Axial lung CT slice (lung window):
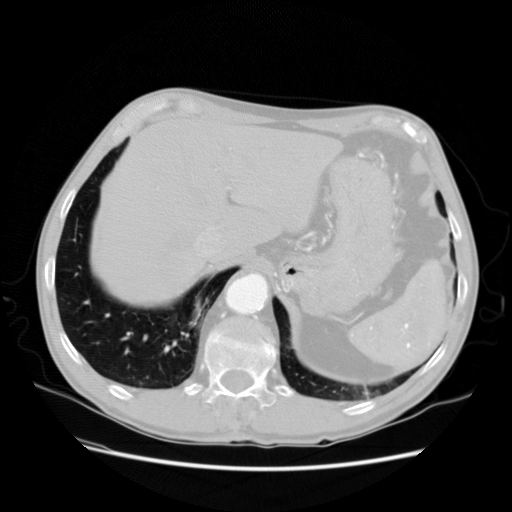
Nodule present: no